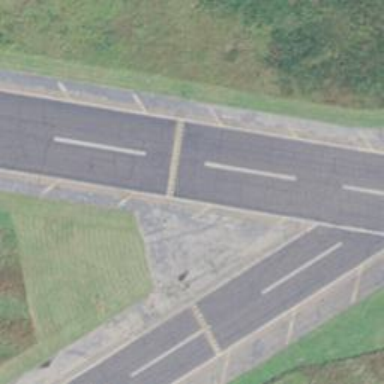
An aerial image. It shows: Runway at airport.